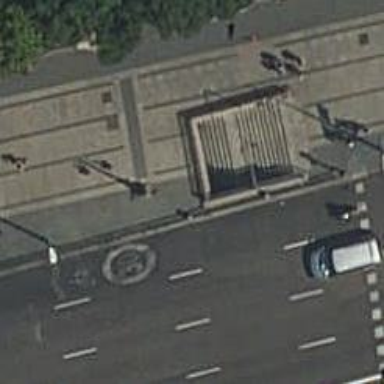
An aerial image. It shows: Subway entrance for railway system.